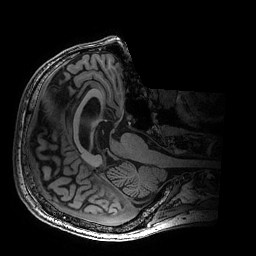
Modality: T1w
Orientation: axial
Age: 75
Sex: male
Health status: healthy
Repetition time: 2.53 s
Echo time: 0.0034 s